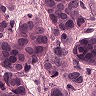
Metastatic tissue present: yes